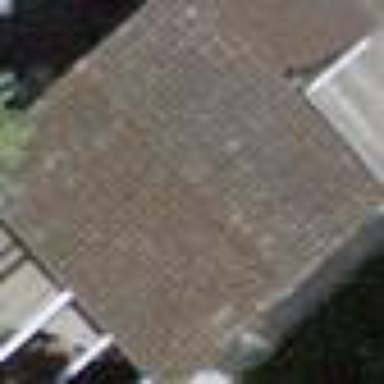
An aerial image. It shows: Garage building.